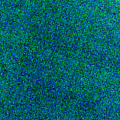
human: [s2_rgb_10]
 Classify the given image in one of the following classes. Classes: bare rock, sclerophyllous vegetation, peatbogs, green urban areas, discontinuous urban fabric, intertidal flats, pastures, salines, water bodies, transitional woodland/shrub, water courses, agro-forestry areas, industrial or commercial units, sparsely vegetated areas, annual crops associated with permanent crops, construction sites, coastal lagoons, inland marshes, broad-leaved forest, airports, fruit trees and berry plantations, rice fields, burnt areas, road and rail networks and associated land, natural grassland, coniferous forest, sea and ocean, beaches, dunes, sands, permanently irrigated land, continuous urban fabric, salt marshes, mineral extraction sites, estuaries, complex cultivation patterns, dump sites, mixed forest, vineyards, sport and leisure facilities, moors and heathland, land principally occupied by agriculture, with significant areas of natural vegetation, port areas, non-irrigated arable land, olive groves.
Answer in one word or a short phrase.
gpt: sea and ocean